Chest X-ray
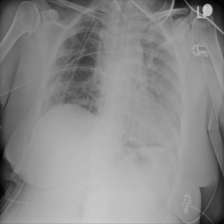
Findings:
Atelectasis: negative
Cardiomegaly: negative
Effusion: negative
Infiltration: positive
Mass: negative
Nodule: negative
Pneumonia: negative
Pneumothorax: positive
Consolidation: negative
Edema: negative
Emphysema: negative
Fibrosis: negative
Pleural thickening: negative
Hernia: negative